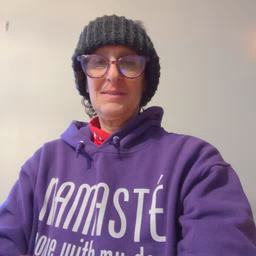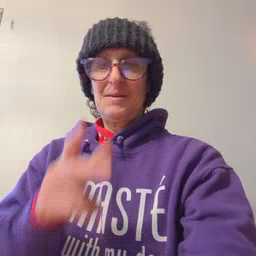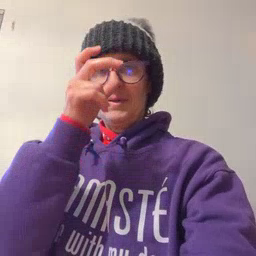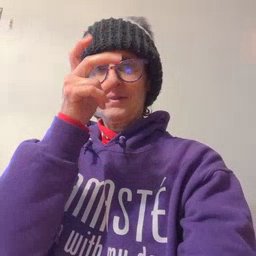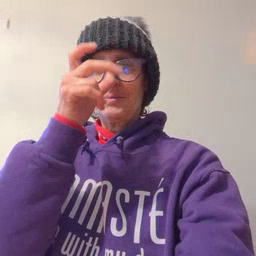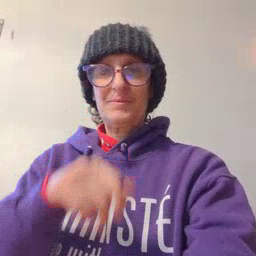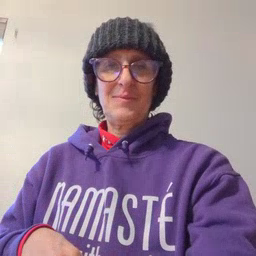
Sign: bug